Question: i have array
'''
int[] pressed= new int[]{1,2,3};
List pS = Arrays.asList(pressed);
'''
i expect what pS will contains array of integers with 1,2,3 values, but it contains array with one element which is a array of {1,2,3}

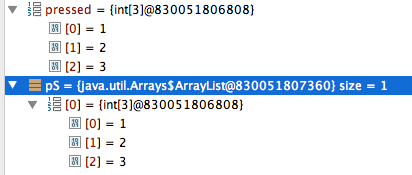
Answer: There is no way to use a primitive type as a generic in Java. If you can't change the into an , you will have to convert it by adding all the items yourself, like this:
'''
public class ArrayUtil {
public static ArrayList<Integer> asList(int[] array) {
ArrayList<Integer> list = new ArrayList<Integer>();
if(array != null){
for(int i=0; i<array.length; ++i){
list.add(array[i]);
}
}
return list;
}
}
'''
And to call it:
'''
List pS = ArrayUtil.asList(pressed);
'''